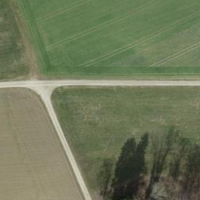
EUNIS habitat code: 52
Species observed at this site:
Agrostemma githago